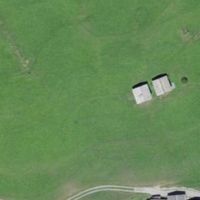
EUNIS habitat code: 24
Species observed at this site:
Erynnis tages
Motacilla cinerea
Mesembrina meridiana
Phyllopertha horticola
Cyaniris semiargus
Ptyonoprogne rupestris
Papilio machaon
Melitaea diamina
Coenonympha pamphilus
Saxicola rubetra
Graphosoma italicum
Emberiza cia
Lysandra bellargus
Pyrgus malvoides
Phoenicurus ochruros
Polyommatus icarus
Chrysotoxum cautum
Aglais urticae
Achillea millefolium